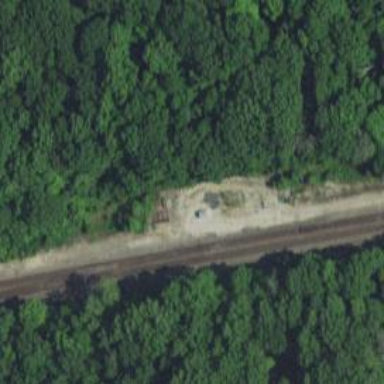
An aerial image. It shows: Railroad crossover.